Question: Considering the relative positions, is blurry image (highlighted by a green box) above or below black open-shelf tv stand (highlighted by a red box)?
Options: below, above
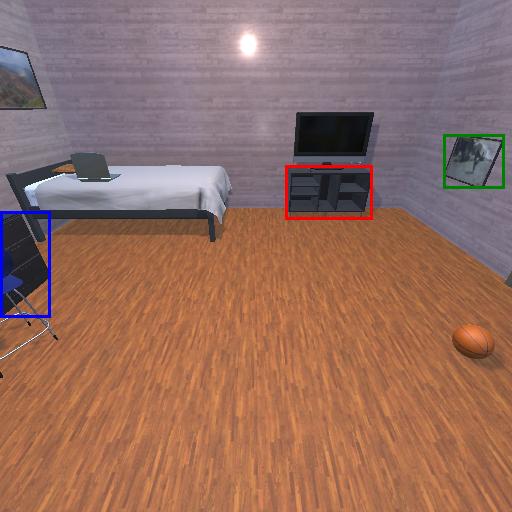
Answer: below